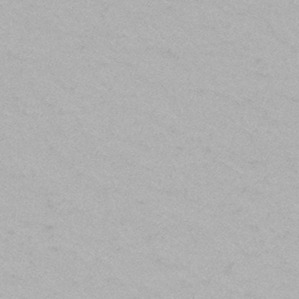
Label: frost